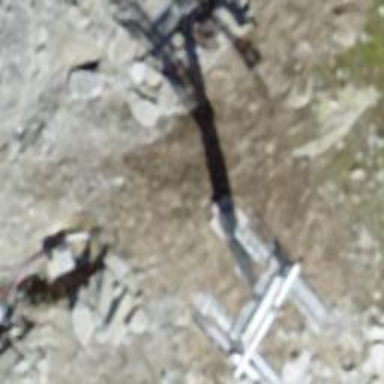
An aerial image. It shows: Pylon used for aerialway.